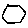
Label: hexagon